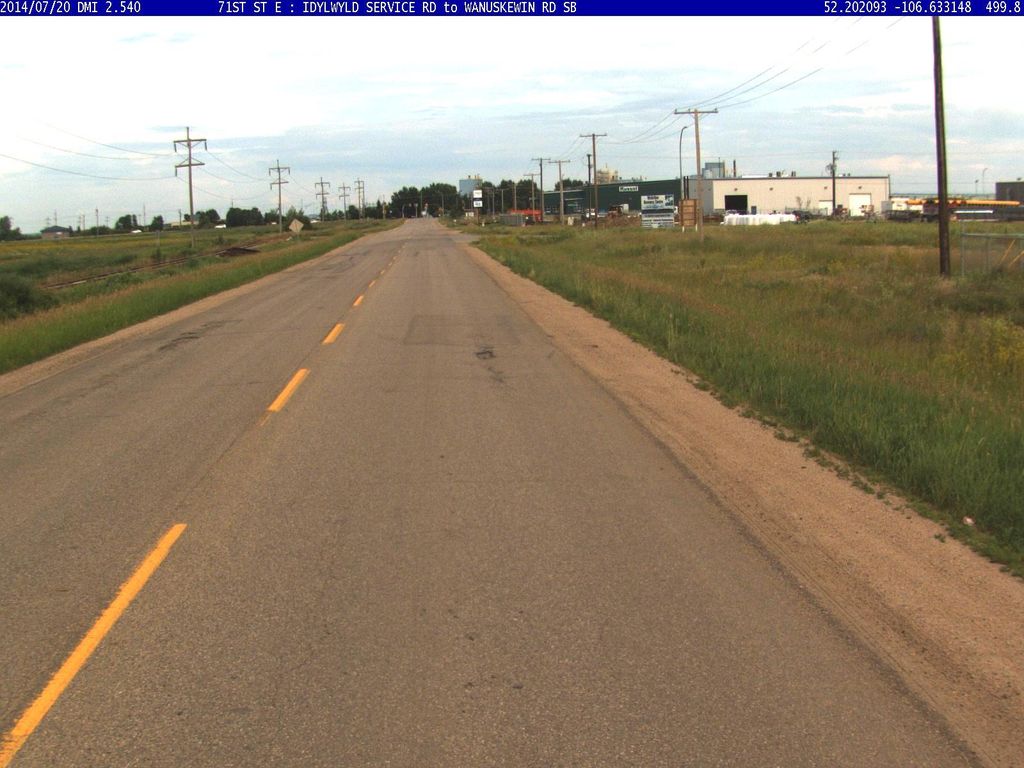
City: saskatoon